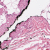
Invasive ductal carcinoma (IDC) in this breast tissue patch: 0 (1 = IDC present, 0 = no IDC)